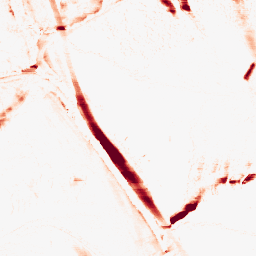
Category: morphological
Decomposition family: morphological_ellipse
Decomposition parameters: operation: opening
width: 5
height: 20
Upsampling method: quintic
Upsampling parameters: scale: 2
Upsampling scale: 2